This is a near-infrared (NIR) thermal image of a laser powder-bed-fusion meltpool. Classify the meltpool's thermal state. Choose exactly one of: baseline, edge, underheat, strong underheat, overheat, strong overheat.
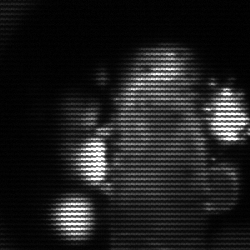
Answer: strong underheat